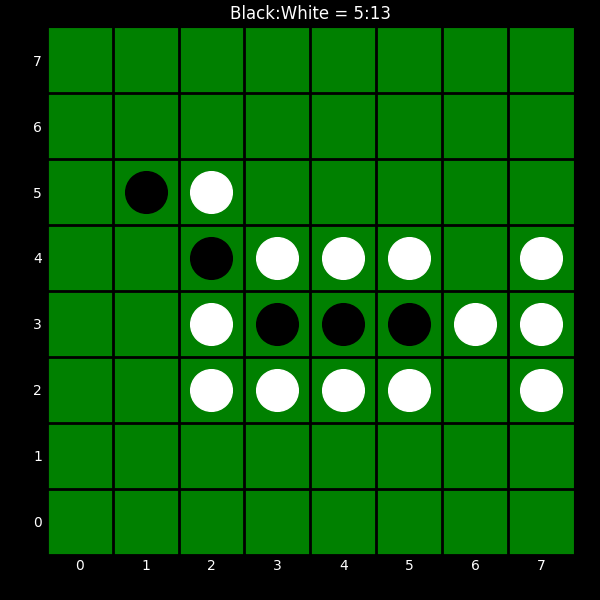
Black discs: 5
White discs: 13